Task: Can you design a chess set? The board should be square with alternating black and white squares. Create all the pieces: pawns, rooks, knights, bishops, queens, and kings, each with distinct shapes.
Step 1530:
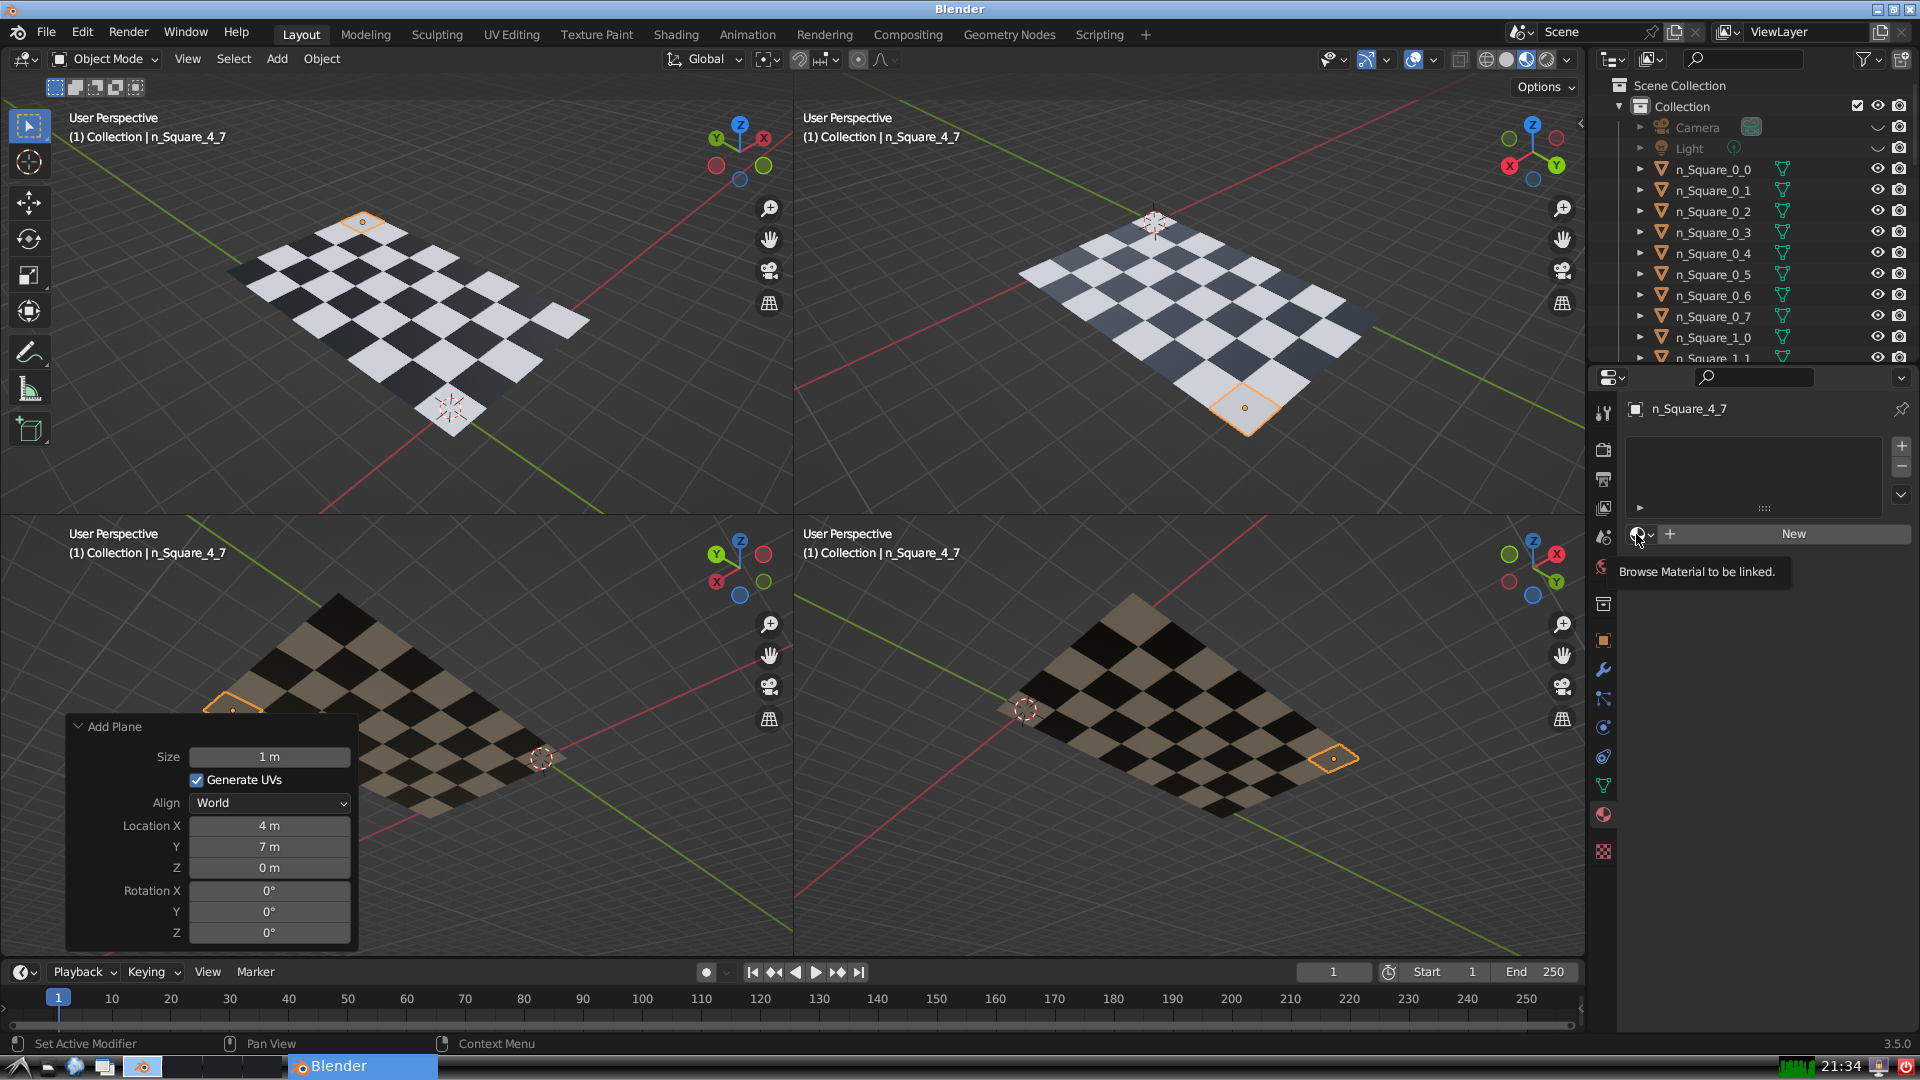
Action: click: no